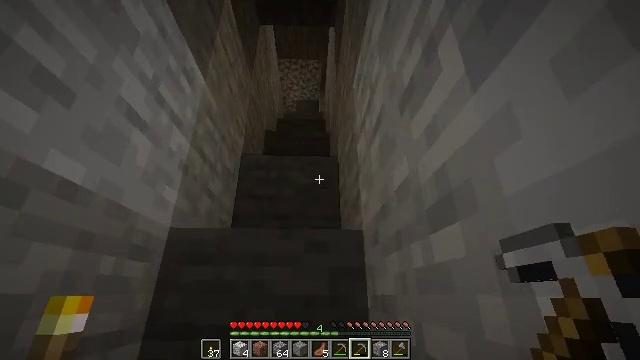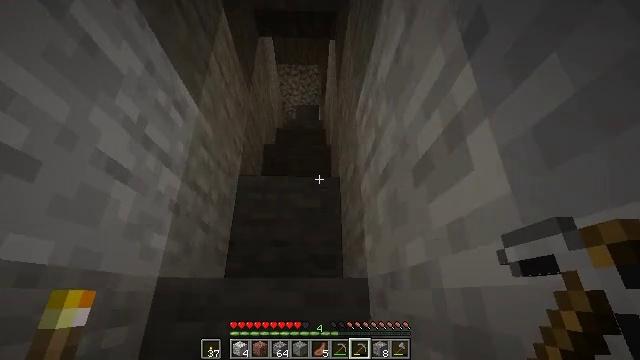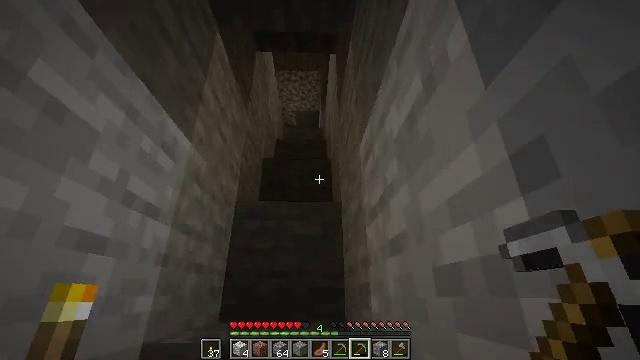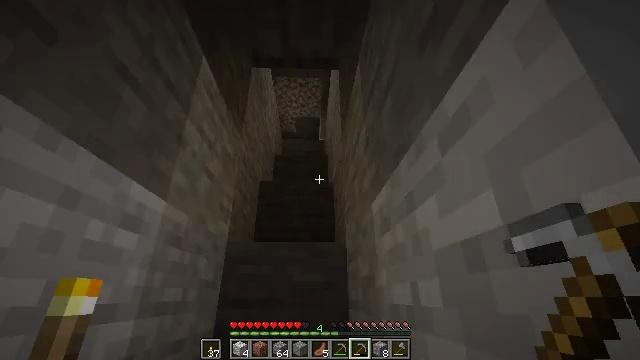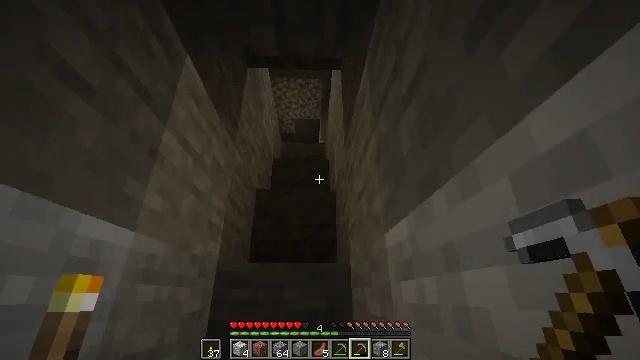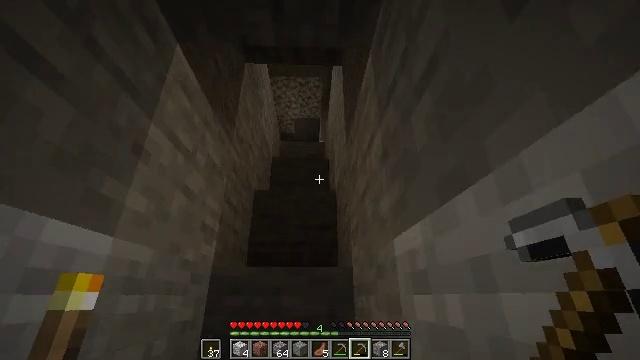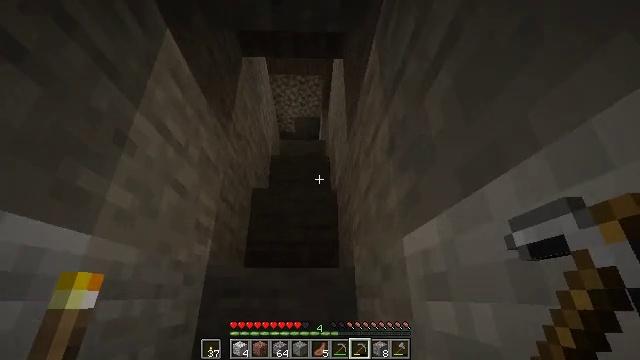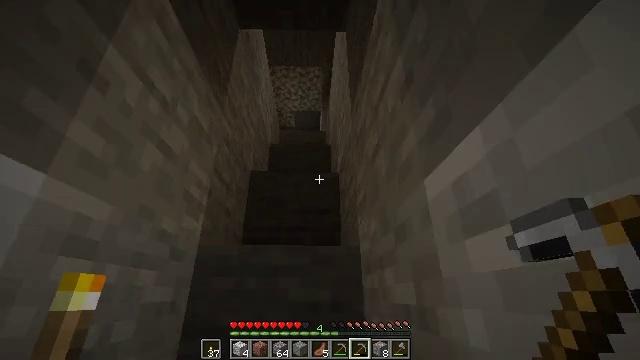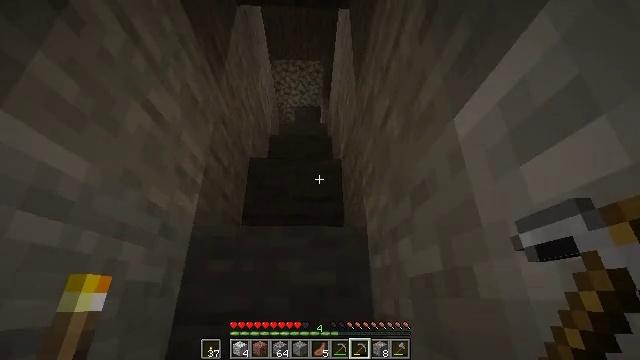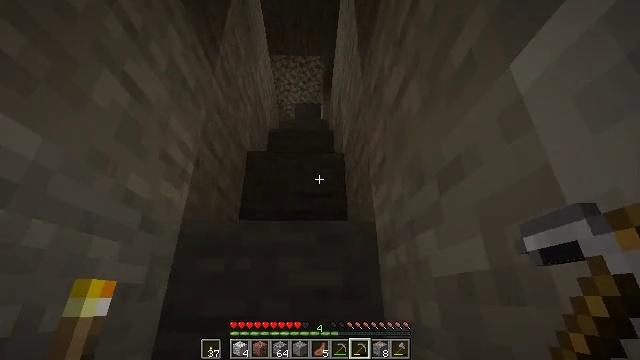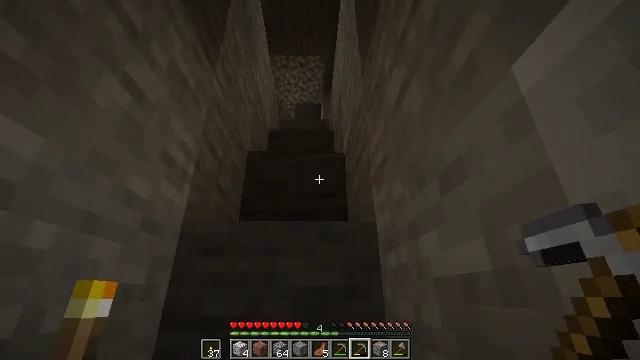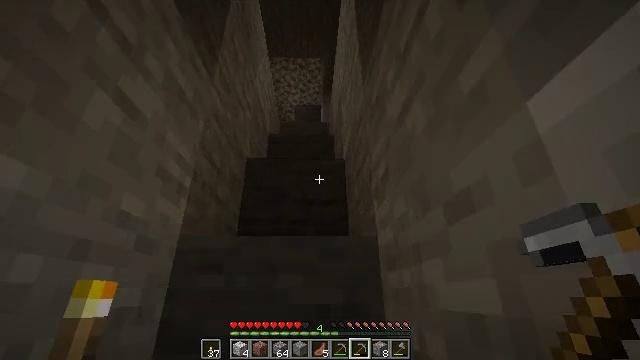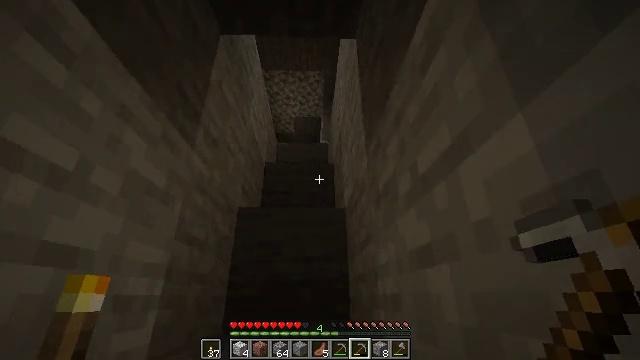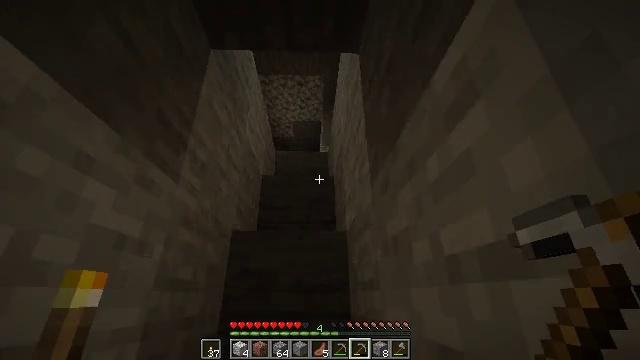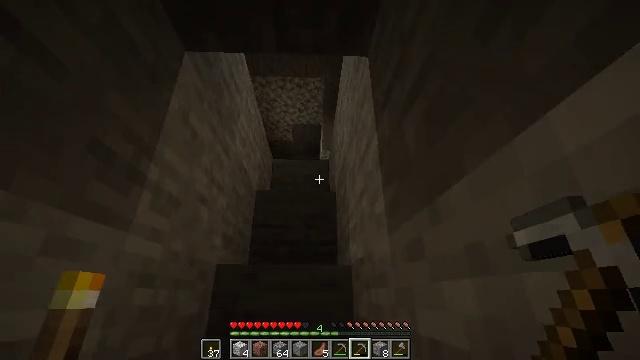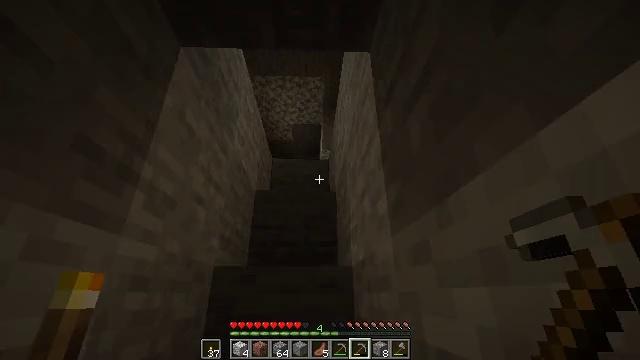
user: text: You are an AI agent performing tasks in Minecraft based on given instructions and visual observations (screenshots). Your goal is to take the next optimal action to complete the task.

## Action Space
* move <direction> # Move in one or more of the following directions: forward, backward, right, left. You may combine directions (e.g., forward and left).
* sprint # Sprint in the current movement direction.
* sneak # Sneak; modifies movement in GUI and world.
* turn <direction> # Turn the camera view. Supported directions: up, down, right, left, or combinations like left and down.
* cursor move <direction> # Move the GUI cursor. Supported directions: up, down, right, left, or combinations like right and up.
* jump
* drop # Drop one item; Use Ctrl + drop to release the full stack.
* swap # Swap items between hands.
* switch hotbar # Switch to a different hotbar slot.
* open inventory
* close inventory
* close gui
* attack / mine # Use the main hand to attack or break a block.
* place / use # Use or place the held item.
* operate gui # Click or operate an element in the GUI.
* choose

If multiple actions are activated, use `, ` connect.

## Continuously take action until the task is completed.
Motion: motion action
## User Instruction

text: Drop gravel.
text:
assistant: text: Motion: move forward, jump
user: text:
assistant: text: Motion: move forward, jump
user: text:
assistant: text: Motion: move forward, jump
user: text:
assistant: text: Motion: move forward, jump
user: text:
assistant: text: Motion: move forward
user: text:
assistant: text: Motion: move forward
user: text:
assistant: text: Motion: move forward
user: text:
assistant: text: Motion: move forward
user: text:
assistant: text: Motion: move forward
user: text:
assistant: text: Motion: move forward
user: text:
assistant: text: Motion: move forward, jump
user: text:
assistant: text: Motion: move forward, jump
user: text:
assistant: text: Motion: move forward, jump
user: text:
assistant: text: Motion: move forward, jump
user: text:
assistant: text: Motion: move forward
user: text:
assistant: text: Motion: move forward
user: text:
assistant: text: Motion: move forward
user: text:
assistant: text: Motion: move forward
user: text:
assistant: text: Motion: move forward
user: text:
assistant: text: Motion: move forward, jump
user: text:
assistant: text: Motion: move forward, jump
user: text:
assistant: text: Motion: move forward, jump
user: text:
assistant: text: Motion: move forward, jump
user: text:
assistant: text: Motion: move forward
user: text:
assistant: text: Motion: move forward
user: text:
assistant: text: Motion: move forward
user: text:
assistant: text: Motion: move forward
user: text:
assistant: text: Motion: move forward, jump
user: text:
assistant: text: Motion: move forward, jump
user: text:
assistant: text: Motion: move forward, jump